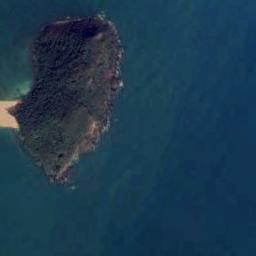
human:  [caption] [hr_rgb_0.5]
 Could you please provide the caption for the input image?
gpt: The island is surrounded by water .

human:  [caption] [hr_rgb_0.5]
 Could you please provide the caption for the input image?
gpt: The shape of the island is strange .

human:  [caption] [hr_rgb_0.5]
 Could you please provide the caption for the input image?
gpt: Irregularly shaped green island surrounded by blue sea water .

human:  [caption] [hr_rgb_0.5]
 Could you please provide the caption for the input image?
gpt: The island with dense vegetation is surrounded by deep blue waters .

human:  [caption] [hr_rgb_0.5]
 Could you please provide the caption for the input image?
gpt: There are full of green trees on the island with blue water around .